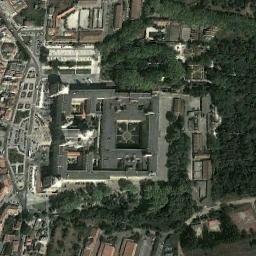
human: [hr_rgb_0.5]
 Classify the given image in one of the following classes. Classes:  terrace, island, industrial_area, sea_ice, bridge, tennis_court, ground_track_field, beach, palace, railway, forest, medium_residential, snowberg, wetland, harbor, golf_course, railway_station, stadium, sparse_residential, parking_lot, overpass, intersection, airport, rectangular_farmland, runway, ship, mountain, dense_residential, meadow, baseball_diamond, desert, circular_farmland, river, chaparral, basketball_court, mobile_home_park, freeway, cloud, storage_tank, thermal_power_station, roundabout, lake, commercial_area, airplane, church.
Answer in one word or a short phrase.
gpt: palace